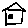
Label: house